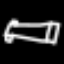
Label: bed